Milling tool wear sample.
Tool blade image: 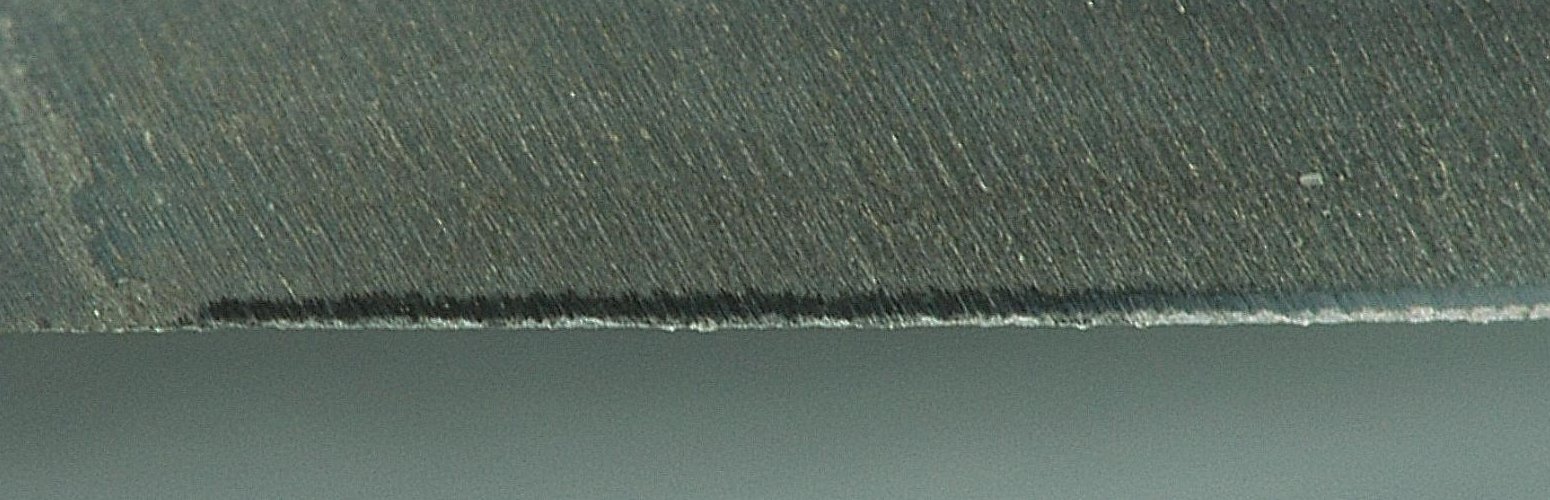
Chip image: 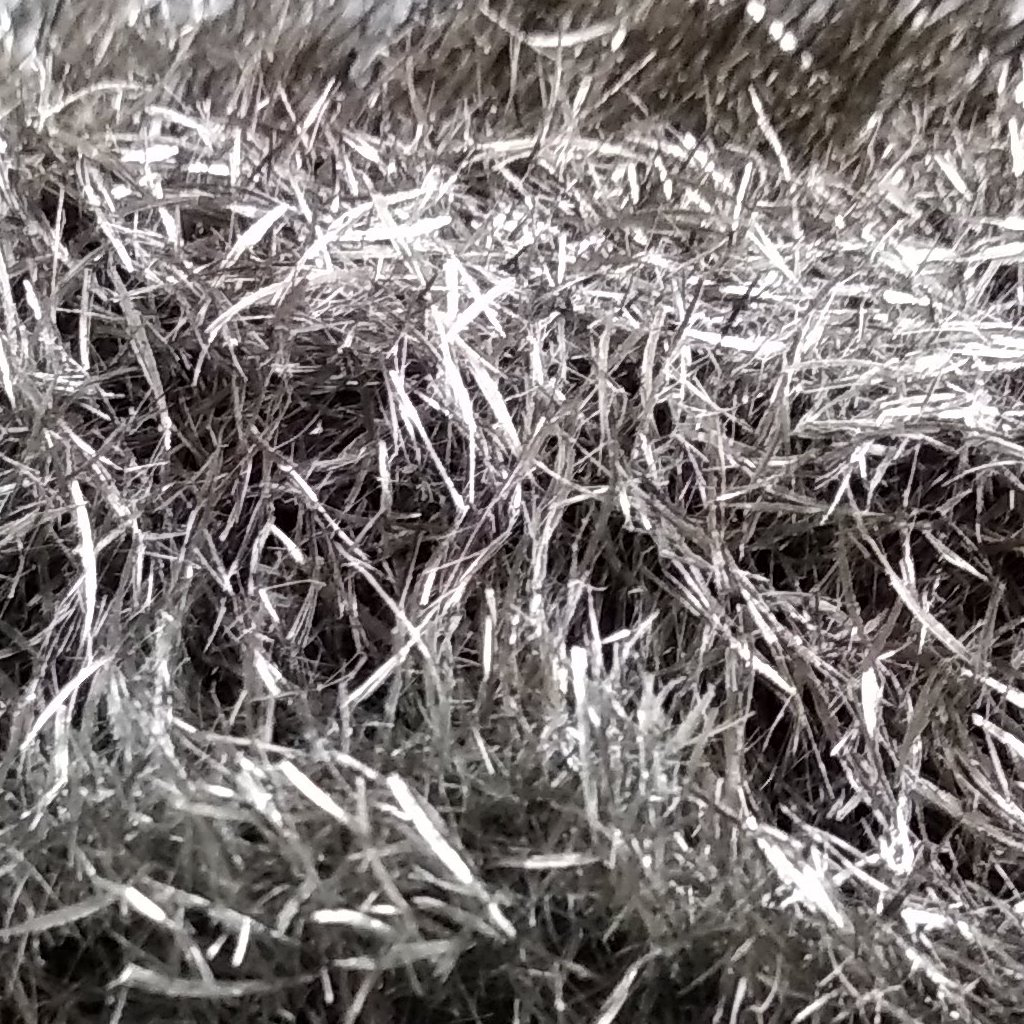
Workpiece image: 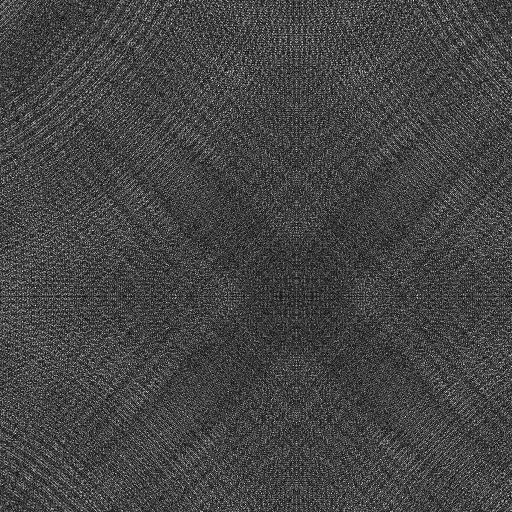
Tool wear state: sharp
Gaps: 0
Flank wear: 45.62
Overhang: 17.24
Force-signal Mel-spectrograms (X, Y, Z axes): 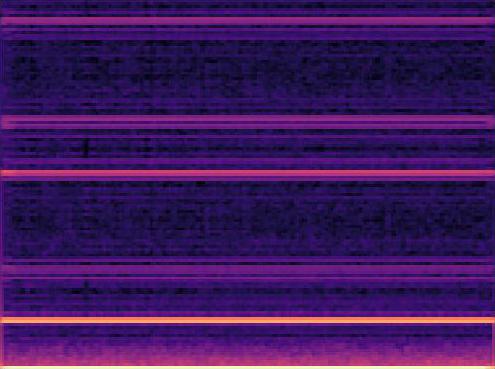 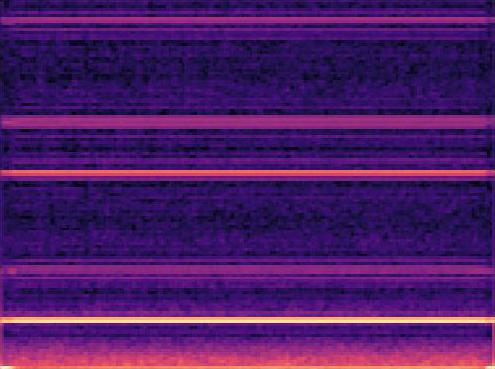 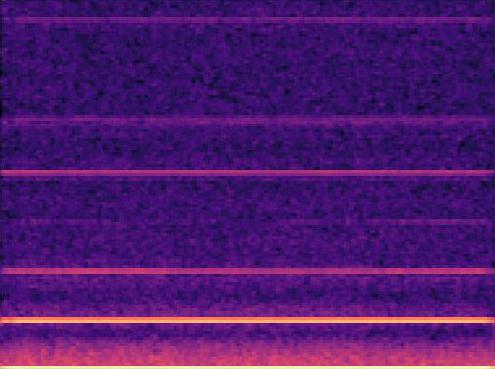
Force-signal scalograms (X, Y, Z axes): 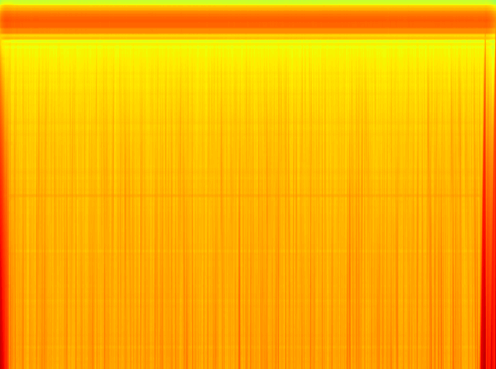 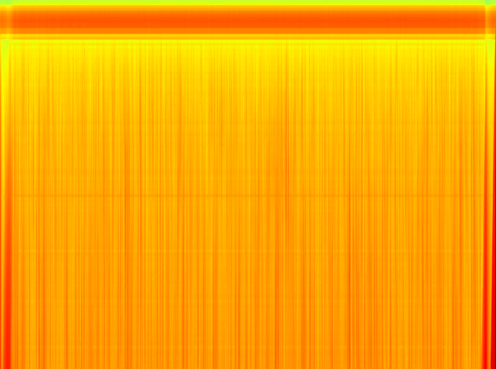 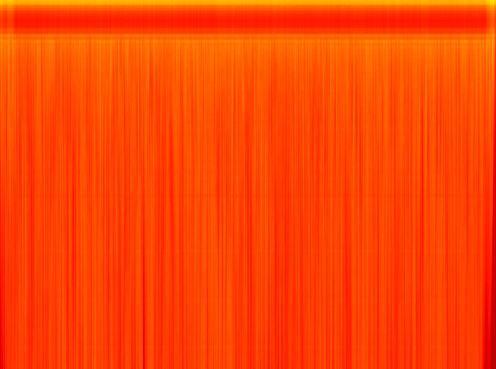
Force phase: initial_break_in_wear